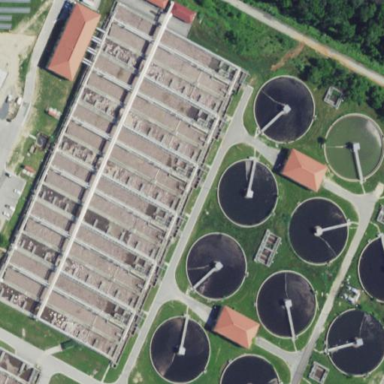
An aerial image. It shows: Image of wastewater.